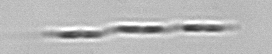
Label: Pseudo-nitzschia